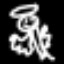
Label: angel